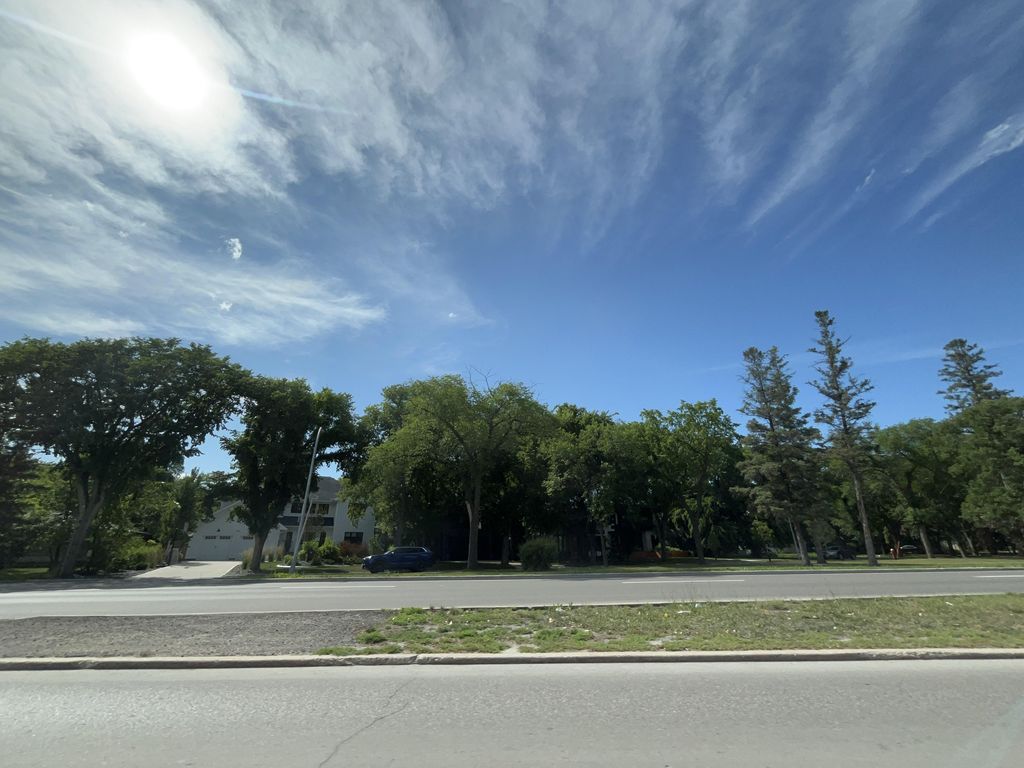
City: winnipeg